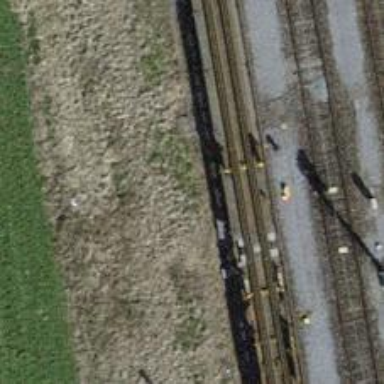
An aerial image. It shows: Railway switch.